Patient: sex M, age 17
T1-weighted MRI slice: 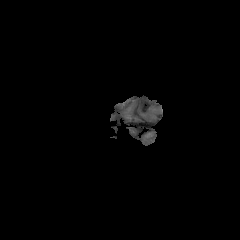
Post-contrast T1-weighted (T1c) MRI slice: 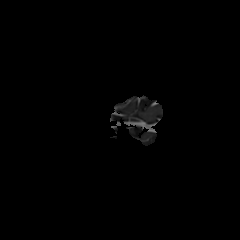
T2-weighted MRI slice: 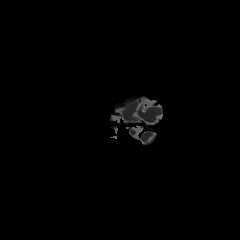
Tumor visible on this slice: no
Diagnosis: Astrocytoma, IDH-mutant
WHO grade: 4